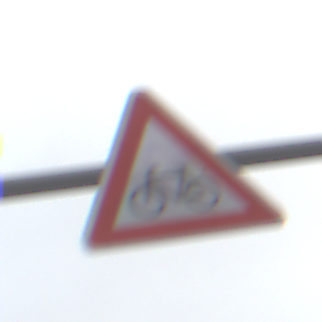
Verkehrszeichen: RadverkehrRechts
Umgebung: Outdoor, Nature
Tageszeit: Midday
Wetter: Overcast
Licht: Natural
Jahreszeit: NotSpecified
Kontrast: LowContrast